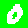
Digit: 0